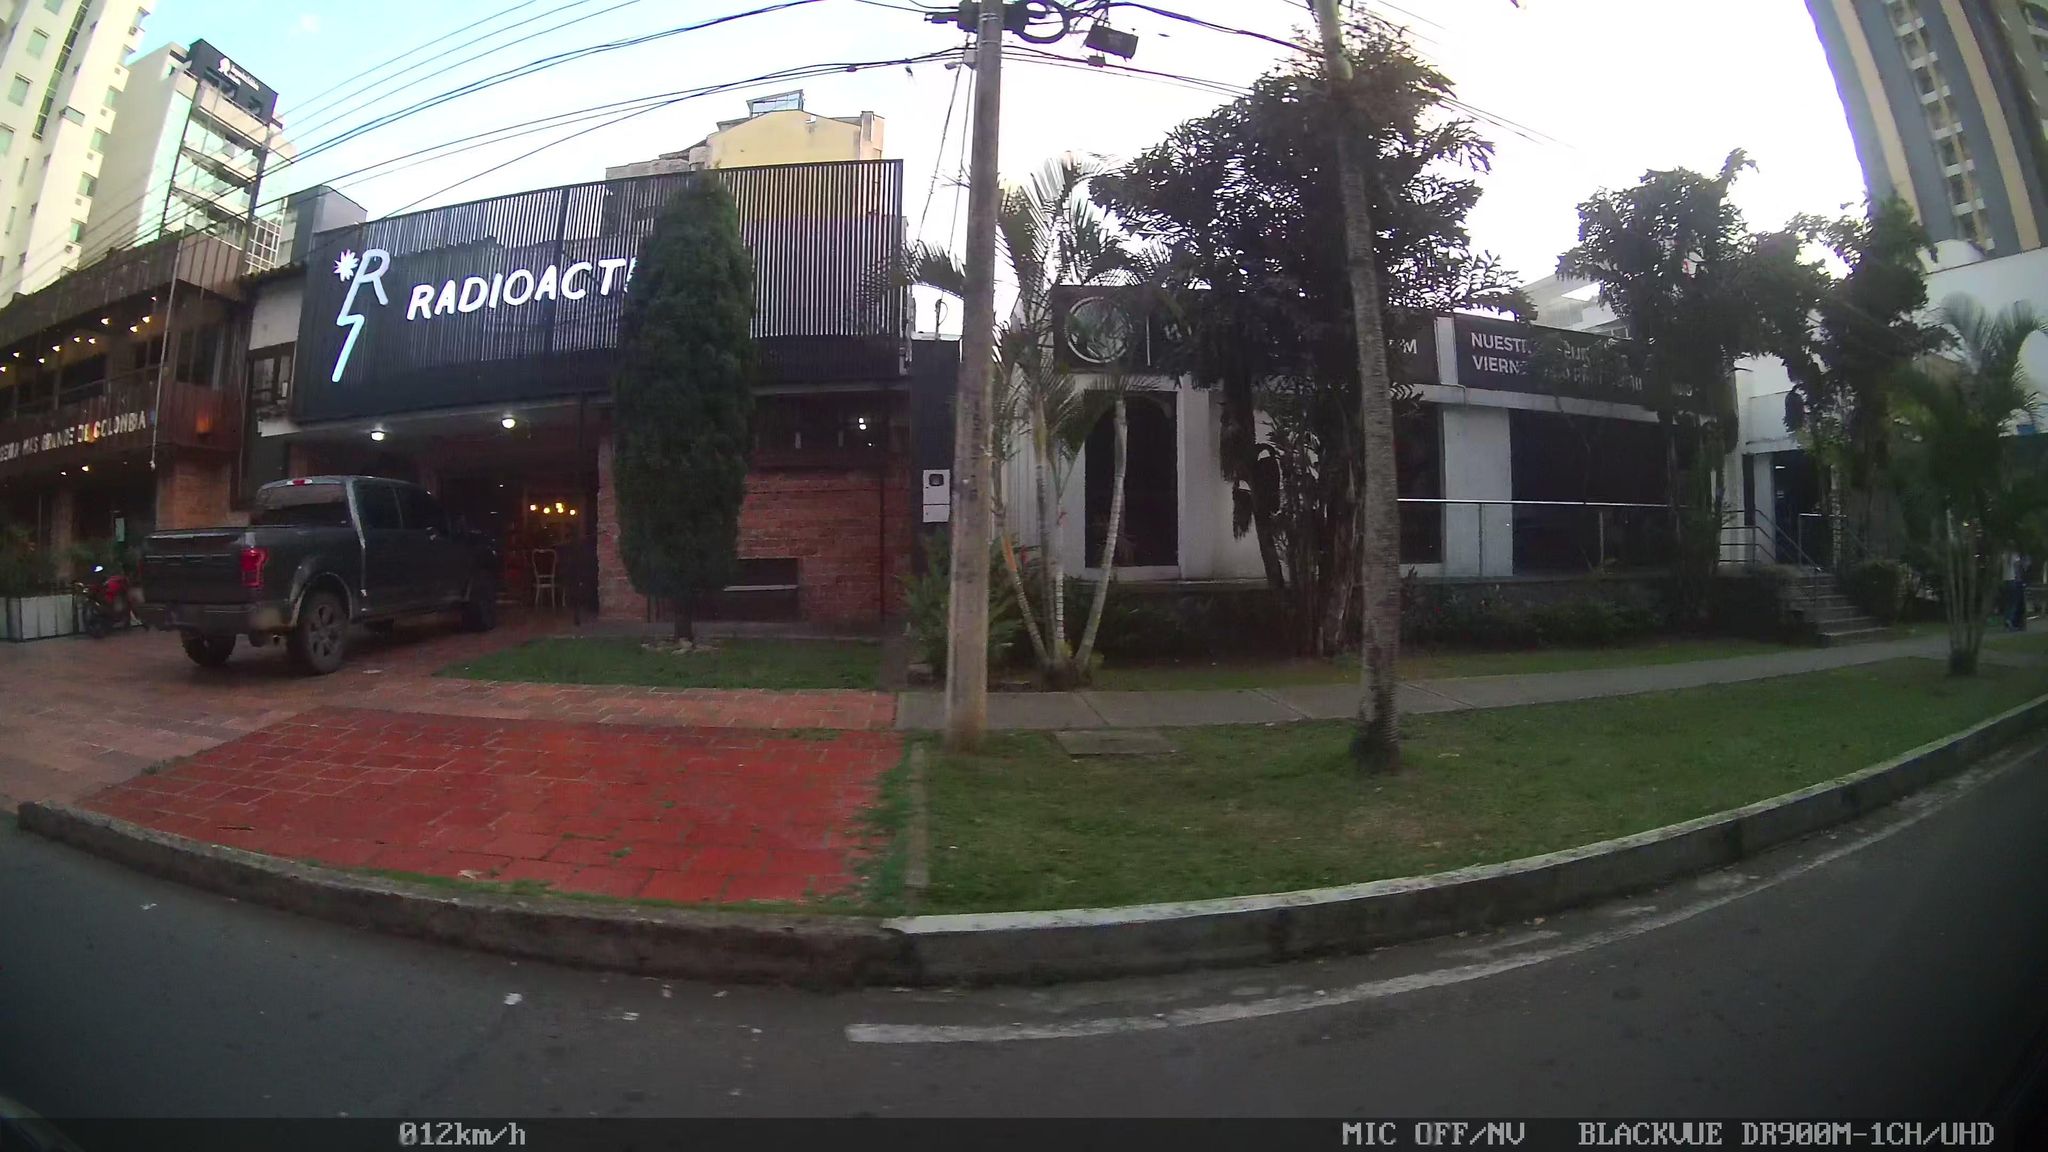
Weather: clear
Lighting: day
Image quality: good
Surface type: driving surface
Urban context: urban centre
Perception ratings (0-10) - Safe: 3.56, Lively: 6.94, Beautiful: 4.88, Boring: 0.53, Depressing: 8.02, Wealthy: 1.27